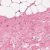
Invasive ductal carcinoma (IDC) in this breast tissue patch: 0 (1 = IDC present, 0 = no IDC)